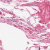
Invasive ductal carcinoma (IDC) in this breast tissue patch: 0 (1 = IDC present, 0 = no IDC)